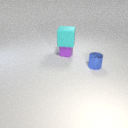
large cyan rubber cube above small purple rubber cube